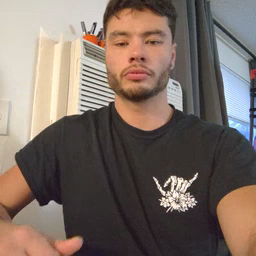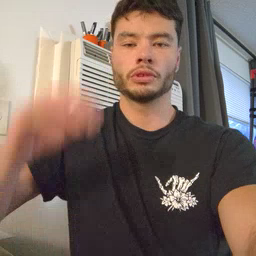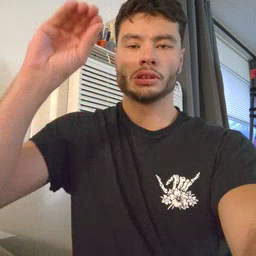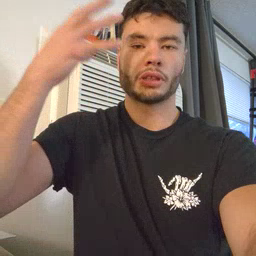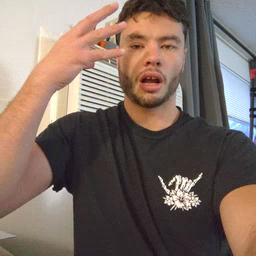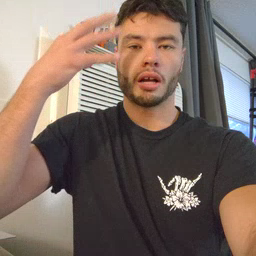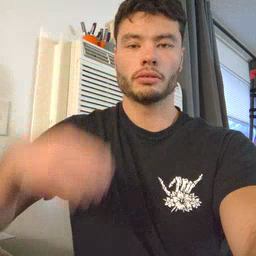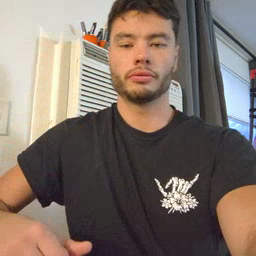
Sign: sun